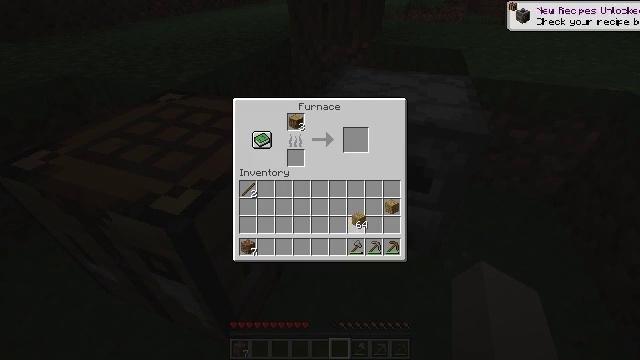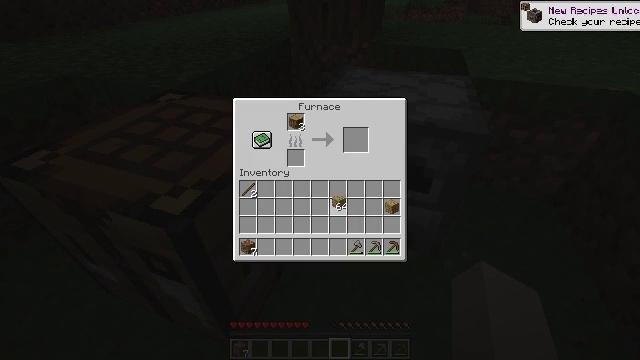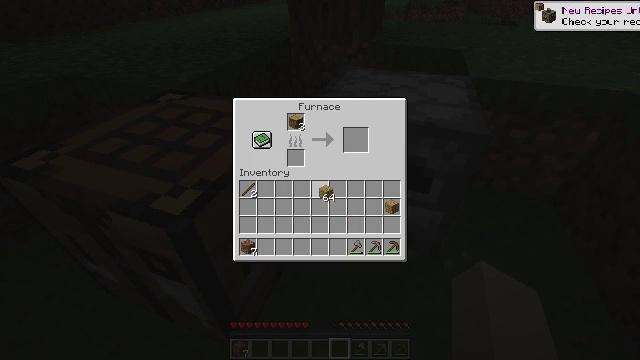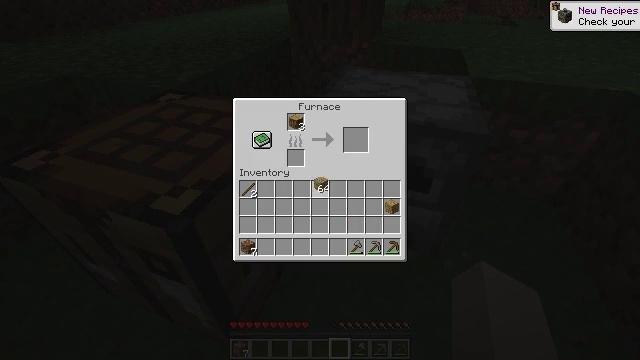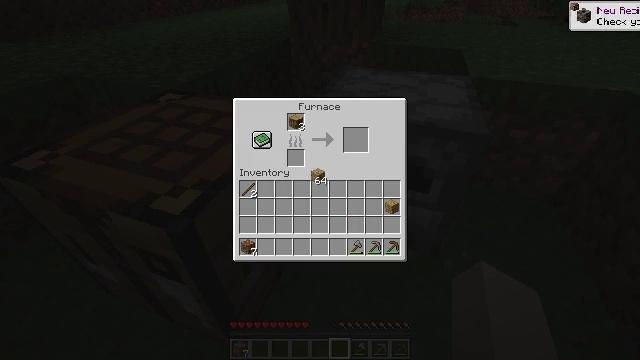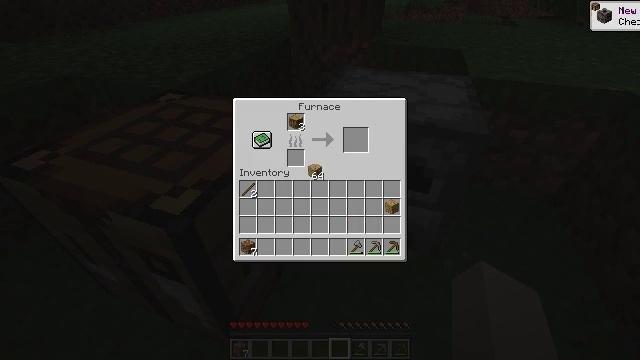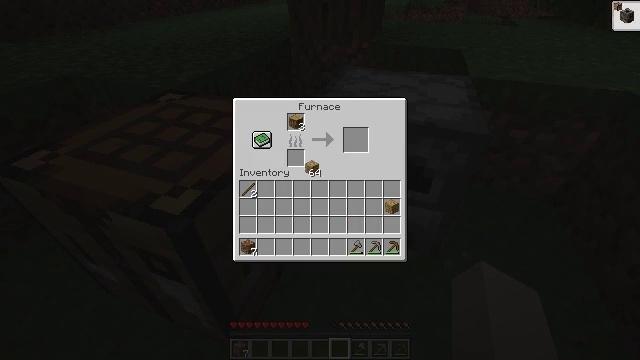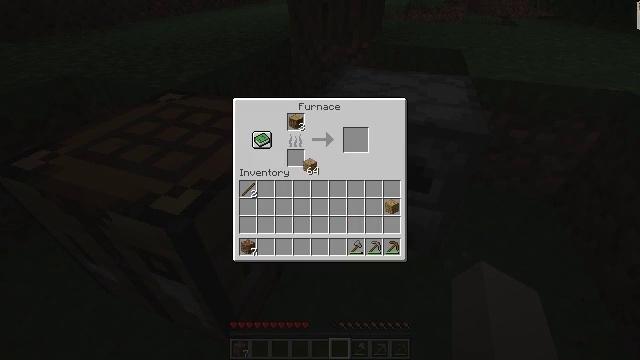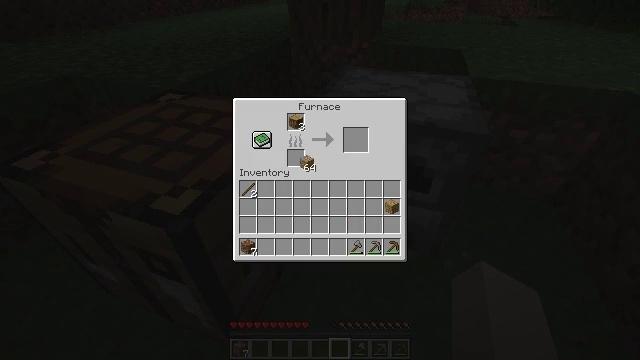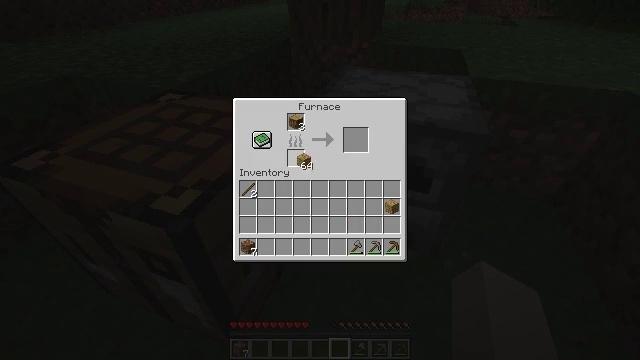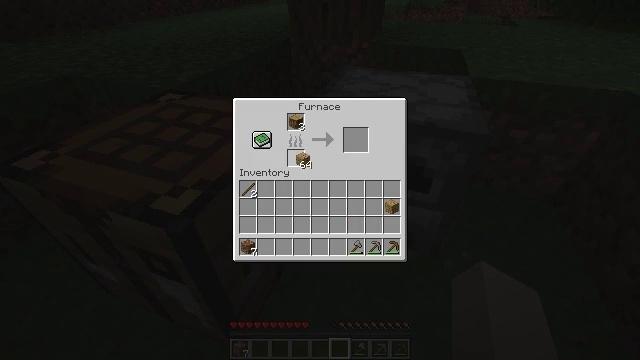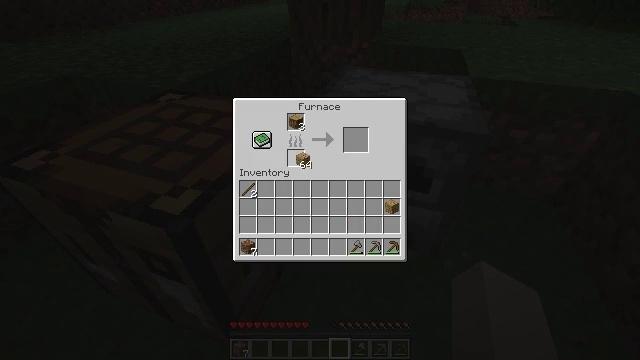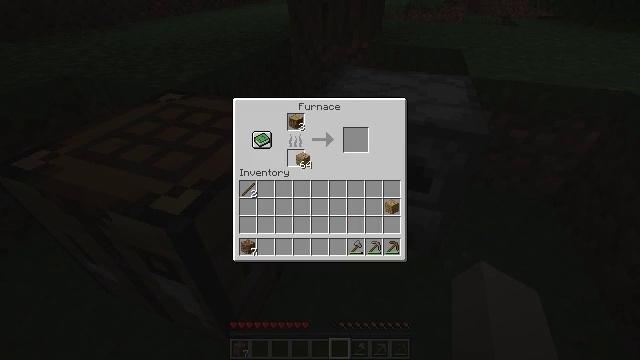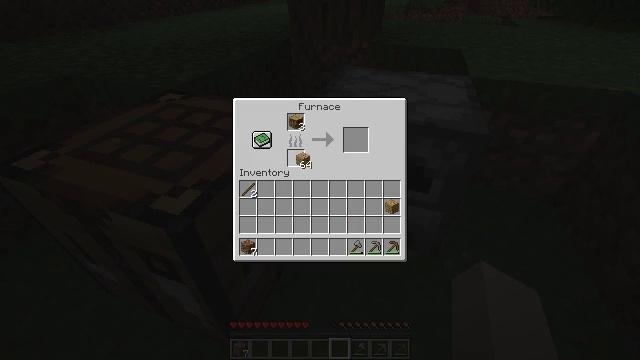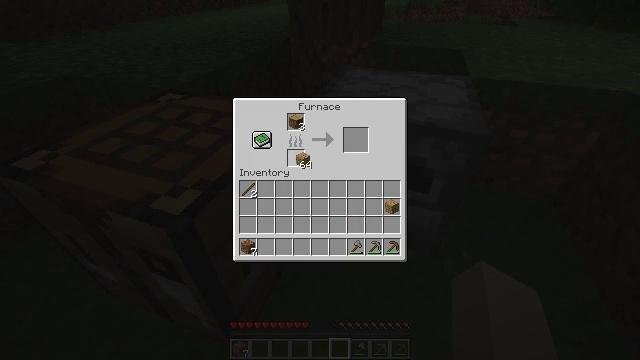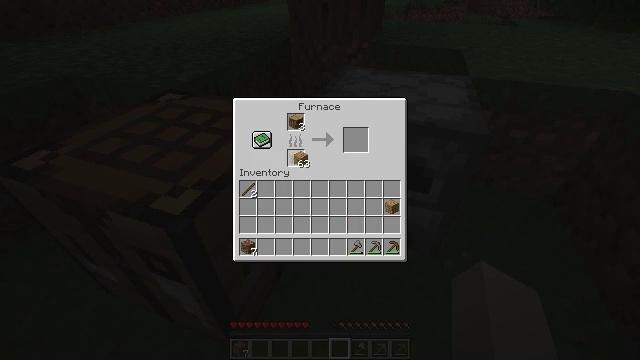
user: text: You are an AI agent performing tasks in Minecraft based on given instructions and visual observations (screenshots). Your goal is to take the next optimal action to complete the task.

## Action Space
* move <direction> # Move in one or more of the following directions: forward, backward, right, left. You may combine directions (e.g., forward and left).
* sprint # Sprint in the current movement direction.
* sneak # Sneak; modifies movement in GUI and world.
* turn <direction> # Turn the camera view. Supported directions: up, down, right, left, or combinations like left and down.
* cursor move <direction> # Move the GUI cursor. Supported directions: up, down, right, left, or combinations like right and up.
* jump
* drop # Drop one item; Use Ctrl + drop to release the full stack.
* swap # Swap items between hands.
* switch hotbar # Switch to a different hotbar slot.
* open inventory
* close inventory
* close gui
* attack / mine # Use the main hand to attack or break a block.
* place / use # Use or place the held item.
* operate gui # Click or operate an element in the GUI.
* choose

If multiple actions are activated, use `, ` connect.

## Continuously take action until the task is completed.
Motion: motion action
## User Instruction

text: Smelt wood logs to get charcoal in the furnace.
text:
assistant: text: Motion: cursor move left and up
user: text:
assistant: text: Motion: cursor move left and up
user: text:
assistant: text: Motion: cursor move up
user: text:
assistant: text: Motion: cursor move up
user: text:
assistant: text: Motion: no_op
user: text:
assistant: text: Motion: no_op
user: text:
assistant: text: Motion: no_op
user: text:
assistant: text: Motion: no_op
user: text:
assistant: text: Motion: no_op
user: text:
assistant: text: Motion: no_op
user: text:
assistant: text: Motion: no_op
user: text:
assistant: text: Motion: choose
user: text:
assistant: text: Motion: choose
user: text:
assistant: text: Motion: choose
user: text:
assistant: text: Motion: no_op
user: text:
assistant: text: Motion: no_op
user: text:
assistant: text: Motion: choose
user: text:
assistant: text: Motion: choose
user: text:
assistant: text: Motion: choose
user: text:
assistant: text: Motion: no_op
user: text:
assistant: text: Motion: no_op
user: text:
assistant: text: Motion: no_op
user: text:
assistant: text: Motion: choose
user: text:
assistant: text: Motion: choose
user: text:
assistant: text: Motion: choose
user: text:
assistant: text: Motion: no_op
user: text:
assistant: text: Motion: no_op
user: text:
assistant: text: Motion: no_op
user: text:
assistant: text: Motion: cursor move right and down
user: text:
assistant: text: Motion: cursor move right and down